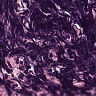
Metastatic tissue present: no